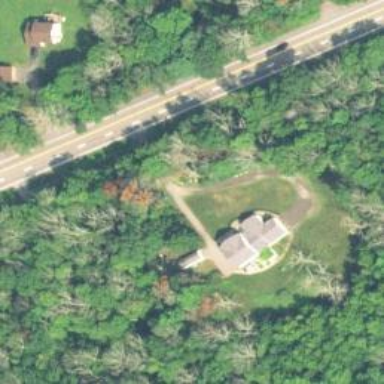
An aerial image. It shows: Residential driveway serving as service road.